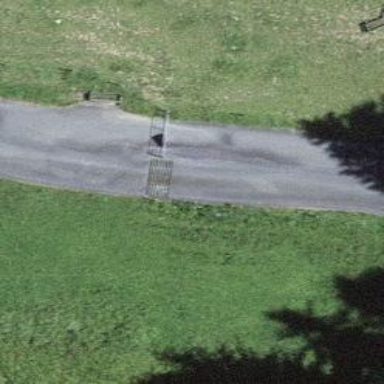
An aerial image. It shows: Cattle grid barrier.